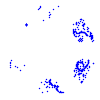
Particle: proton